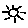
Label: sun